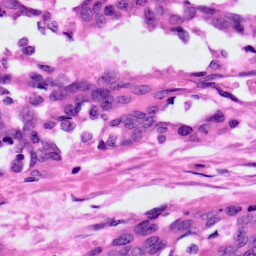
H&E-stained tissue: Ovarian